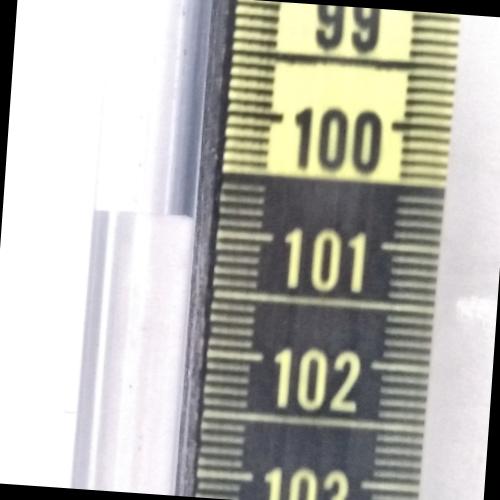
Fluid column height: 100.9 cm